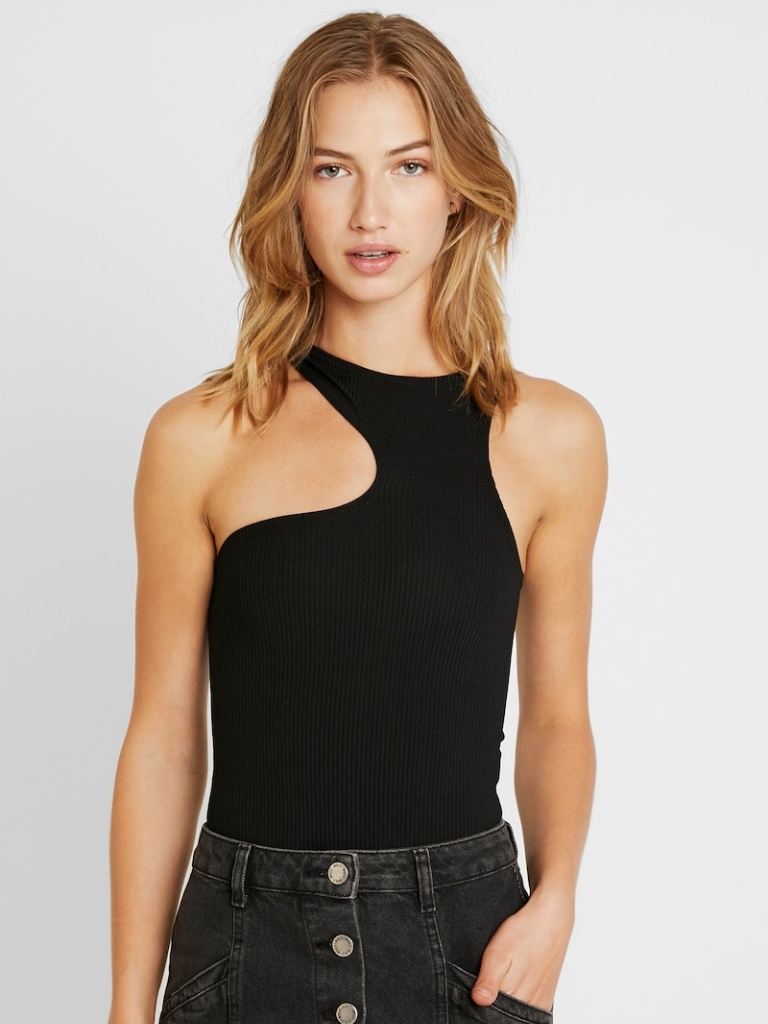
jersey tight sleeveless full length Fully Tucked in asymmetrical bodysuit